Question: I am using css to create a "gantt-chart" style progress bar.
It consists of an empty progress bar, inside which is a green bar which represents expected progress. On top of this should be another (thinner) black bar which represents actual progress.
The "actual" and "expected" bars are independent - i.e. Actual could be more or less than expected, so I can't just nest the Actual bar inside the div for Expected.
I want to have a number of these little progress bars, in a GridView or Repeater, so I can't use position absolute.
How can I get the z-index to work so the Actual bar sits "on top" of the actual bar?
The CSS I have is:
'''
div.progressBarEmpty
{
height:11px;
background-color:Silver;
border: 1px solid black;
font-size: 0.1em
}
div.progressBarGreen
{
position:absolute;
top:0;left:0;
height:11px;
background-color:#00ff33;
border-right: 1px solid black;
font-size: 0.1em
z-index:0;
}
div.progressBarActual
{
position:absolute;
top:3;left:0;
height:5px;
background-color:black;
border-style: none;
font-size: 0.1em
z-index:1;
}
'''
And the html:
'''
<div class="progressBarEmpty" style="width:100px">
<div class="progressBarGreen" style="width:40%" > </div>
<div class="progressBarActual" style="width:80%"> </div>
</div>
'''
(Just to be clear, the "progressBarActual" div should be 80% of the width of the "progressBarEmpty" div, not the "progressBarGreen")
# EDIT
Here's a mockup of what I'm after.

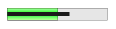
Answer: <URL>
The only change from my last demo:
- 'top: 3''top: 3px'- 'px'<URL>
---
<URL>
Add 'position: relative' to 'div.progressBarEmpty'?
I'm not entirely sure what it's supposed to look like, but it does now look vaguely like a <URL>.
If this isn't quite right (as I suspect is the case), it's probably just a matter of adding a few more properties, so let me know what's wrong with it.
See:
- <URL>